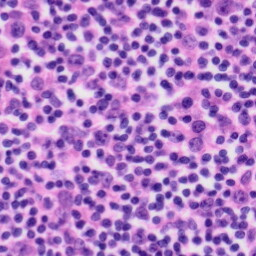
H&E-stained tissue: Tonsil